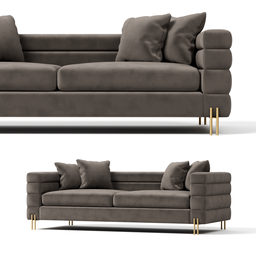
Label: furniture